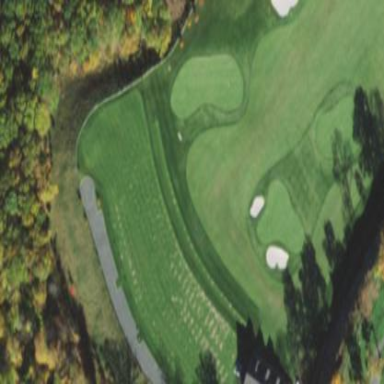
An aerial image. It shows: Golf fairway surrounded by grass.